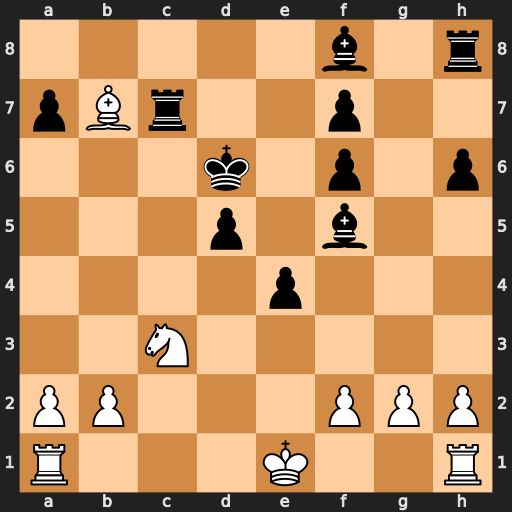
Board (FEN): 5b1r/pBr2p2/3k1p1p/3p1b2/4p3/2N5/PP3PPP/R3K2R
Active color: w
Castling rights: KQ
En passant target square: -
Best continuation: Nb5+ Kd7 Nxc7 Kxc7 Bxd5